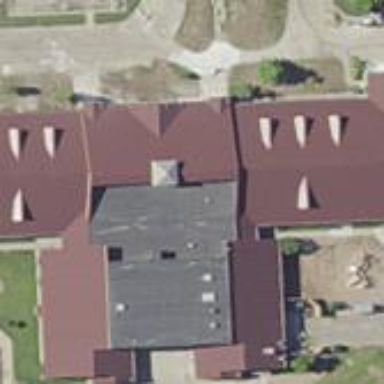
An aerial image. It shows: School building.